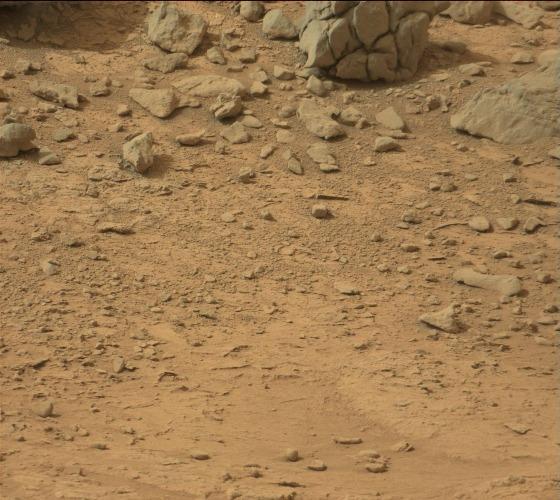
Terrain classes present: Gravel / Sand / Soil, Rock, Shadow